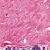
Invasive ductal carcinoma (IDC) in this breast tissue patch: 0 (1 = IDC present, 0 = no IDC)